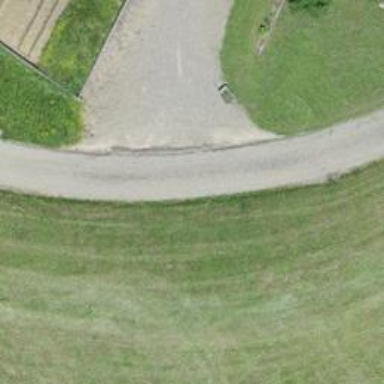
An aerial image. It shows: Well-maintained track road with grade 1 tracktype.